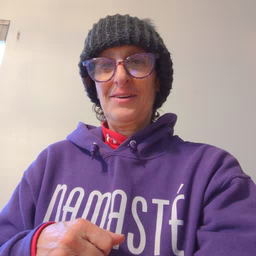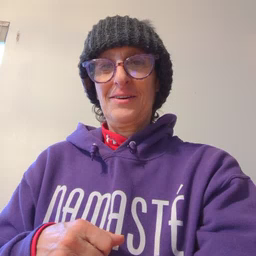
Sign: girl